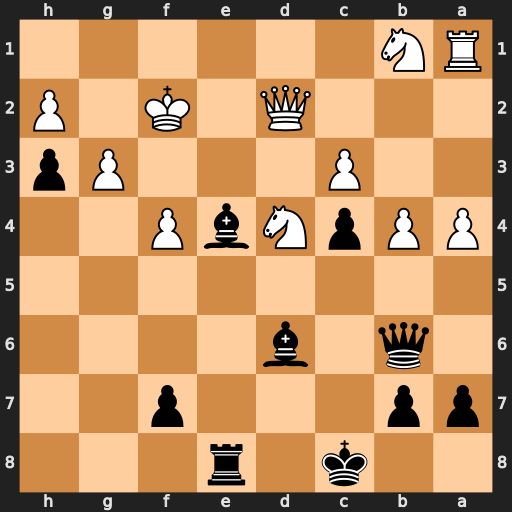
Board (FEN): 2k1r3/pp3p2/1q1b4/8/PPpNbP2/2P3Pp/3Q1K1P/RN6
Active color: b
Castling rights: -
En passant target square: -
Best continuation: Bd3 a5 Qd8 Na3 Bxb4 Nxc4 Bxc4